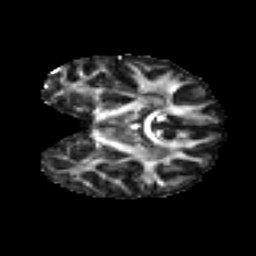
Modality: FA
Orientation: coronal
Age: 22
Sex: female
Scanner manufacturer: ge
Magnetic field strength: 3 T
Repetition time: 7.8 s
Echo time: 0.0606 s